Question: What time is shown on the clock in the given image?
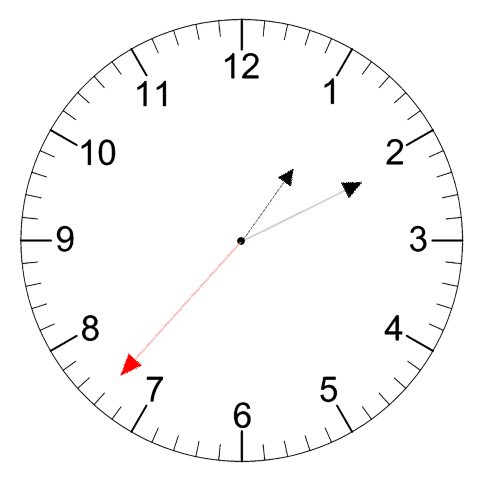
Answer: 01:10:37